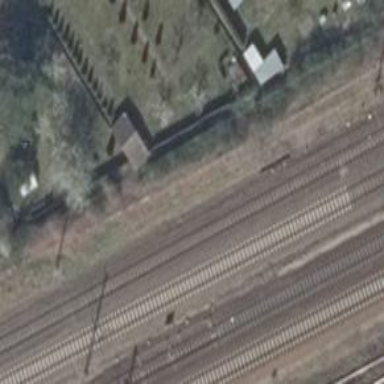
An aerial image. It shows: Railway signal positioned in the track.